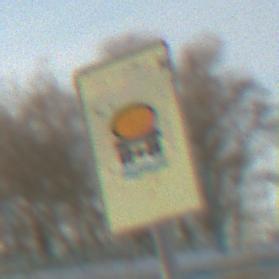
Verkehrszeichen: FahrzeugeMitWassergefaehrdenderLadungOhnePfeilsymbol
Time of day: MorningAfternoon
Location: Outdoor (Suburban)
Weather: PartlyCloudy
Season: NotSpecified
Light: Natural